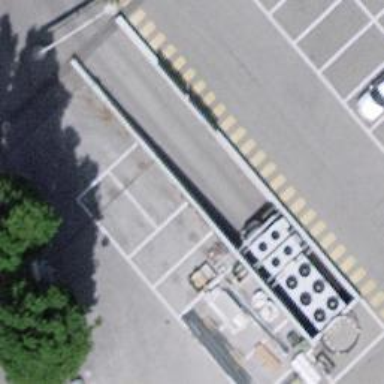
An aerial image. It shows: Parking entrance.